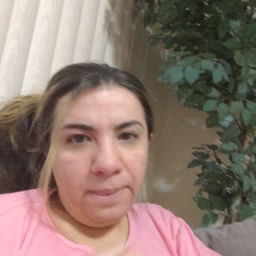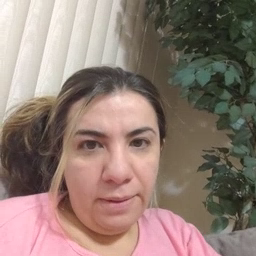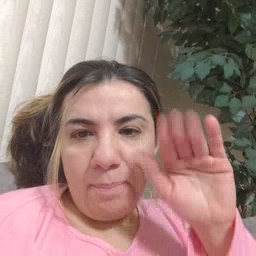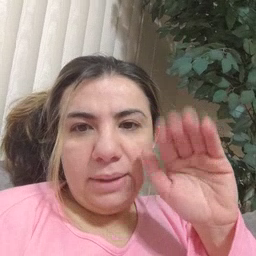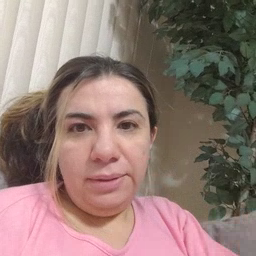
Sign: bye